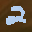
Label: 2